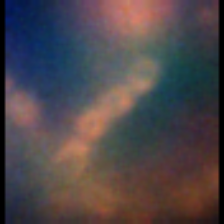
Taxon: Diatom_aggregate
Group: Diatoms